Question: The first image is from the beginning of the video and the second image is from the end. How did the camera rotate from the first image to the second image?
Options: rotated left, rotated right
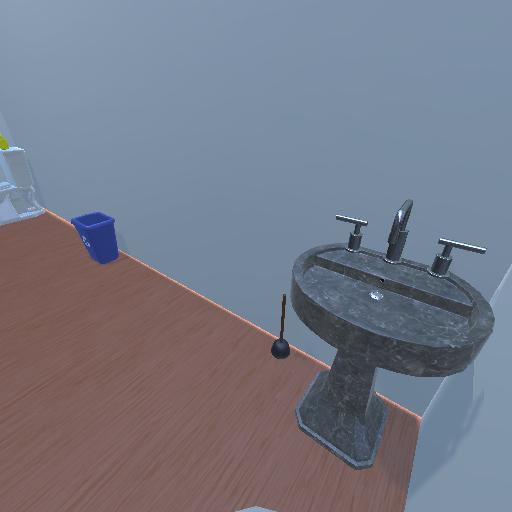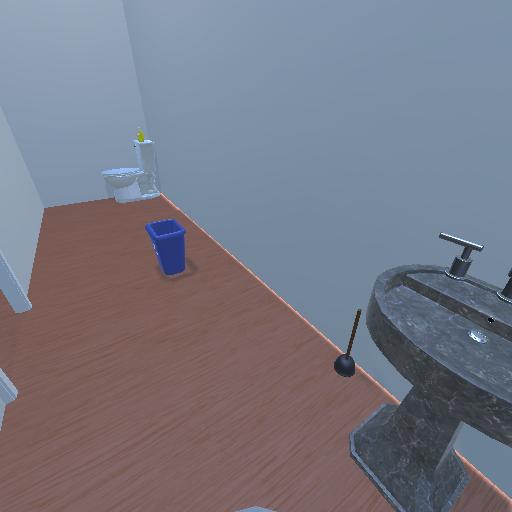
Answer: rotated left